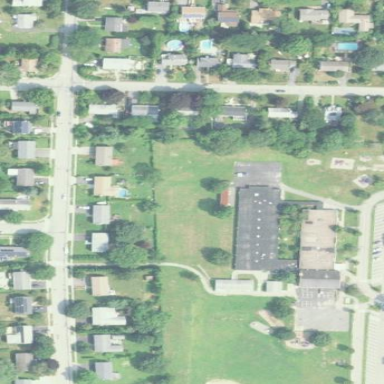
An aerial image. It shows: School.